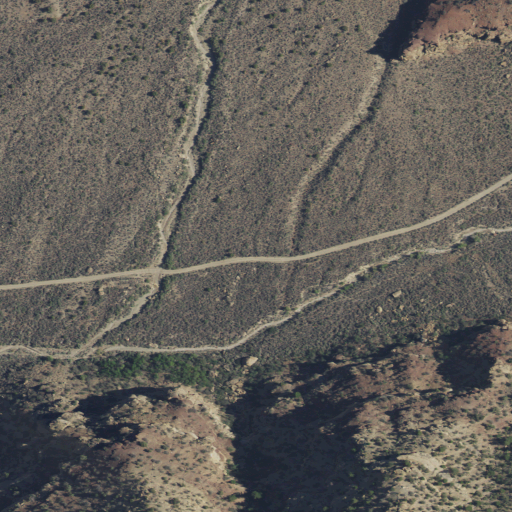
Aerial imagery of valley in Utah named Burnt Canyon containing shrub and evergreen forest